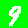
Digit: 9